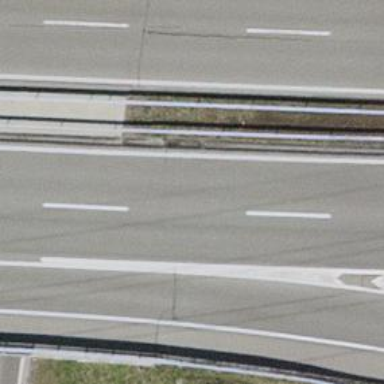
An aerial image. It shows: Motorway bridge with asphalt surface.